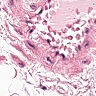
Metastatic tissue present: no